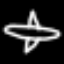
Label: airplane